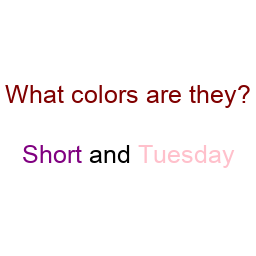
Color: purple, pink
Background color: white
Question text color: maroon